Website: apple
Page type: orders-overview
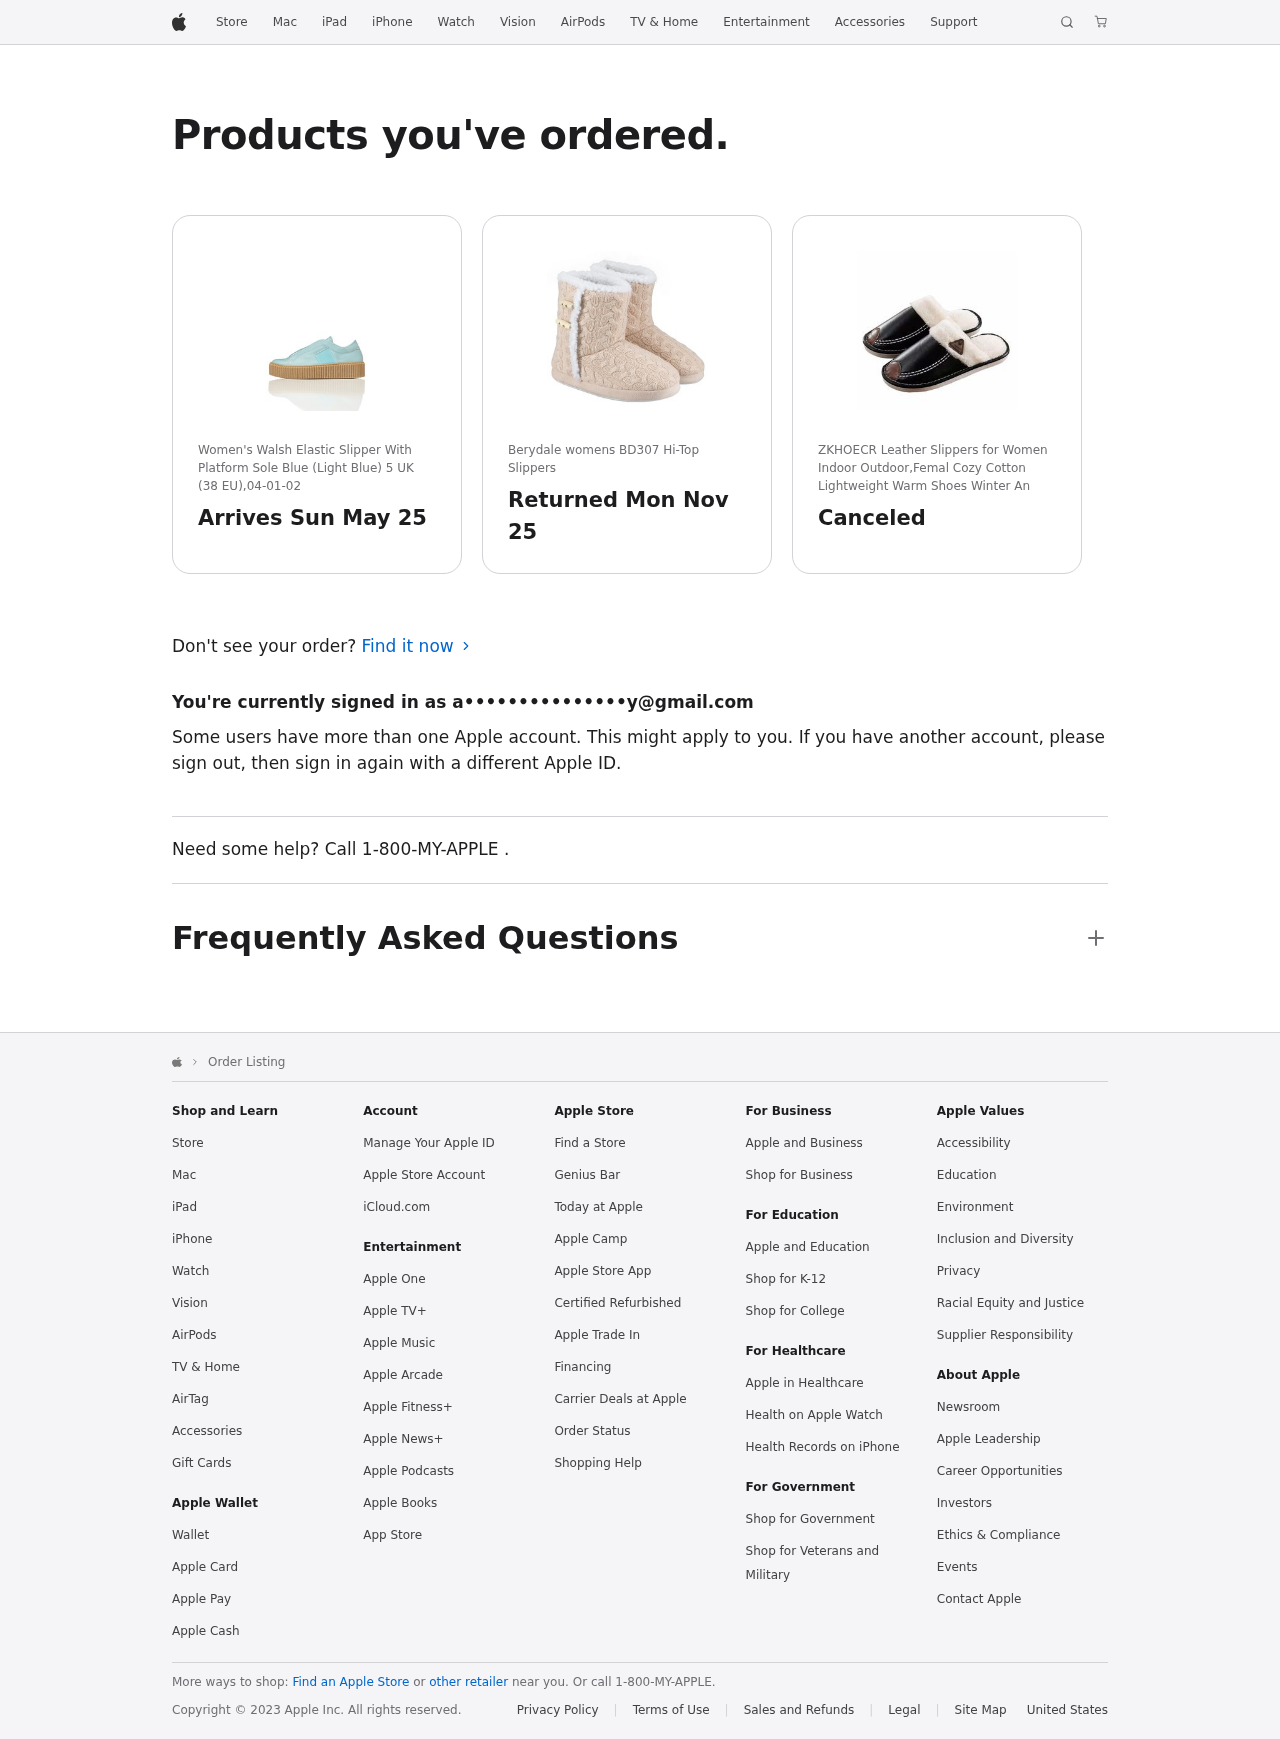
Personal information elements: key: PII_EMAIL
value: a•••••••••••••••y@gmail.com
Product elements: key: PRODUCT1_NAME
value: Women's Walsh Elastic Slipper With Platform Sole Blue (Light Blue) 5 UK (38 EU),04-01-02
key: PRODUCT2_NAME
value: Berydale womens BD307 Hi-Top Slippers
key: PRODUCT3_NAME
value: ZKHOECR Leather Slippers for Women Indoor Outdoor,Femal Cozy Cotton Lightweight Warm Shoes Winter An
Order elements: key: ORDER_DELIVERY_DATE
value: Sun May 25
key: ORDER_RETURN_BY_DATE
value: Mon Nov 25